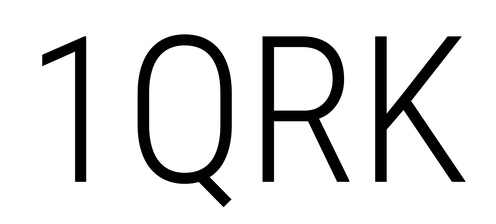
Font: Roboto_Condensed_Light